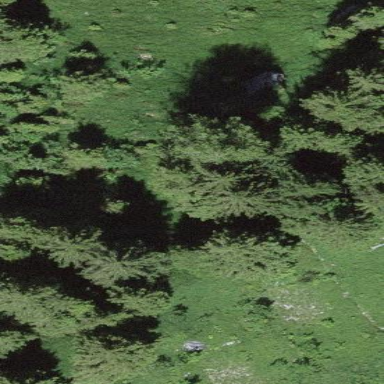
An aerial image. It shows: Forest area.